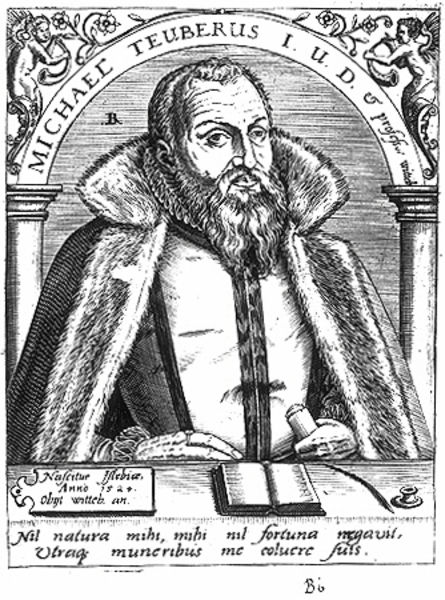
Titel: Bildnis des Michael Teuber
Künstler: Matthaeus (d.Ä.) Becker
Institution: (Seriendruck)
Schlagwörter: blätter, feder, flügel, hand, körper, mann, schatten, umhang, weiß, frauen, blume, blumen, frisur, grau, handschuh, licht, mund, nase, ohr, profil, schwarz, stirn, säule, säulen, tisch, zeichnung, blick, blüten, bart, jung, augen, falten, kragen, pelz, rahmen, vollbart, bildnis, horn, hände, portrait, porträt, zweige, haare, mantel, sitzend, brustbild, lippen, locken, affe, engel, ranken, holzschnitt, schrift, bogen, grafik, graphik, schriftzug, rand, figuren, rundbogen, tafel, inschrift, ornamente, ring, name, stiele, tusche, arkade, buch, druck, druckgrafik, monogramm, schraffur, stich, schwarzweiß, schwert, text, manschetten, krause, stift, tinte, zwickel, kapitelle, heft, rolle, ecken, seiten, pelzmantel, teufel, mittelalter, wams, schriftrolle, tintenfass, amor, aufgeschlagen, putti, michael, latein, lateinisch, umschrift, pelzbesatz, seriendruck, täfelchen, brustbildnis, bogenschrift, schriftbogen, rahmenhände, tintenglas, teuberus, michael teuberus, stigt